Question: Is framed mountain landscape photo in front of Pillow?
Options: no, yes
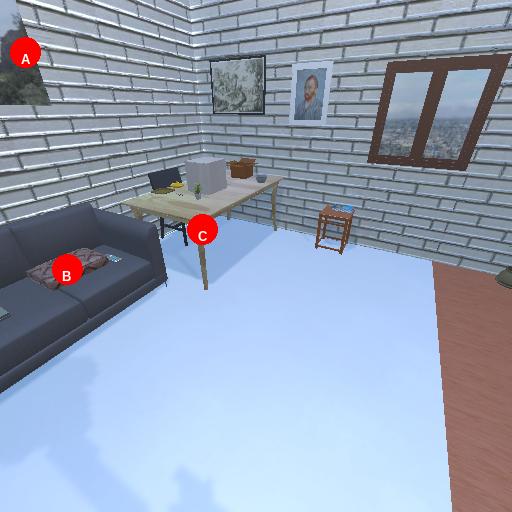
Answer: no